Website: lowes
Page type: billing-address
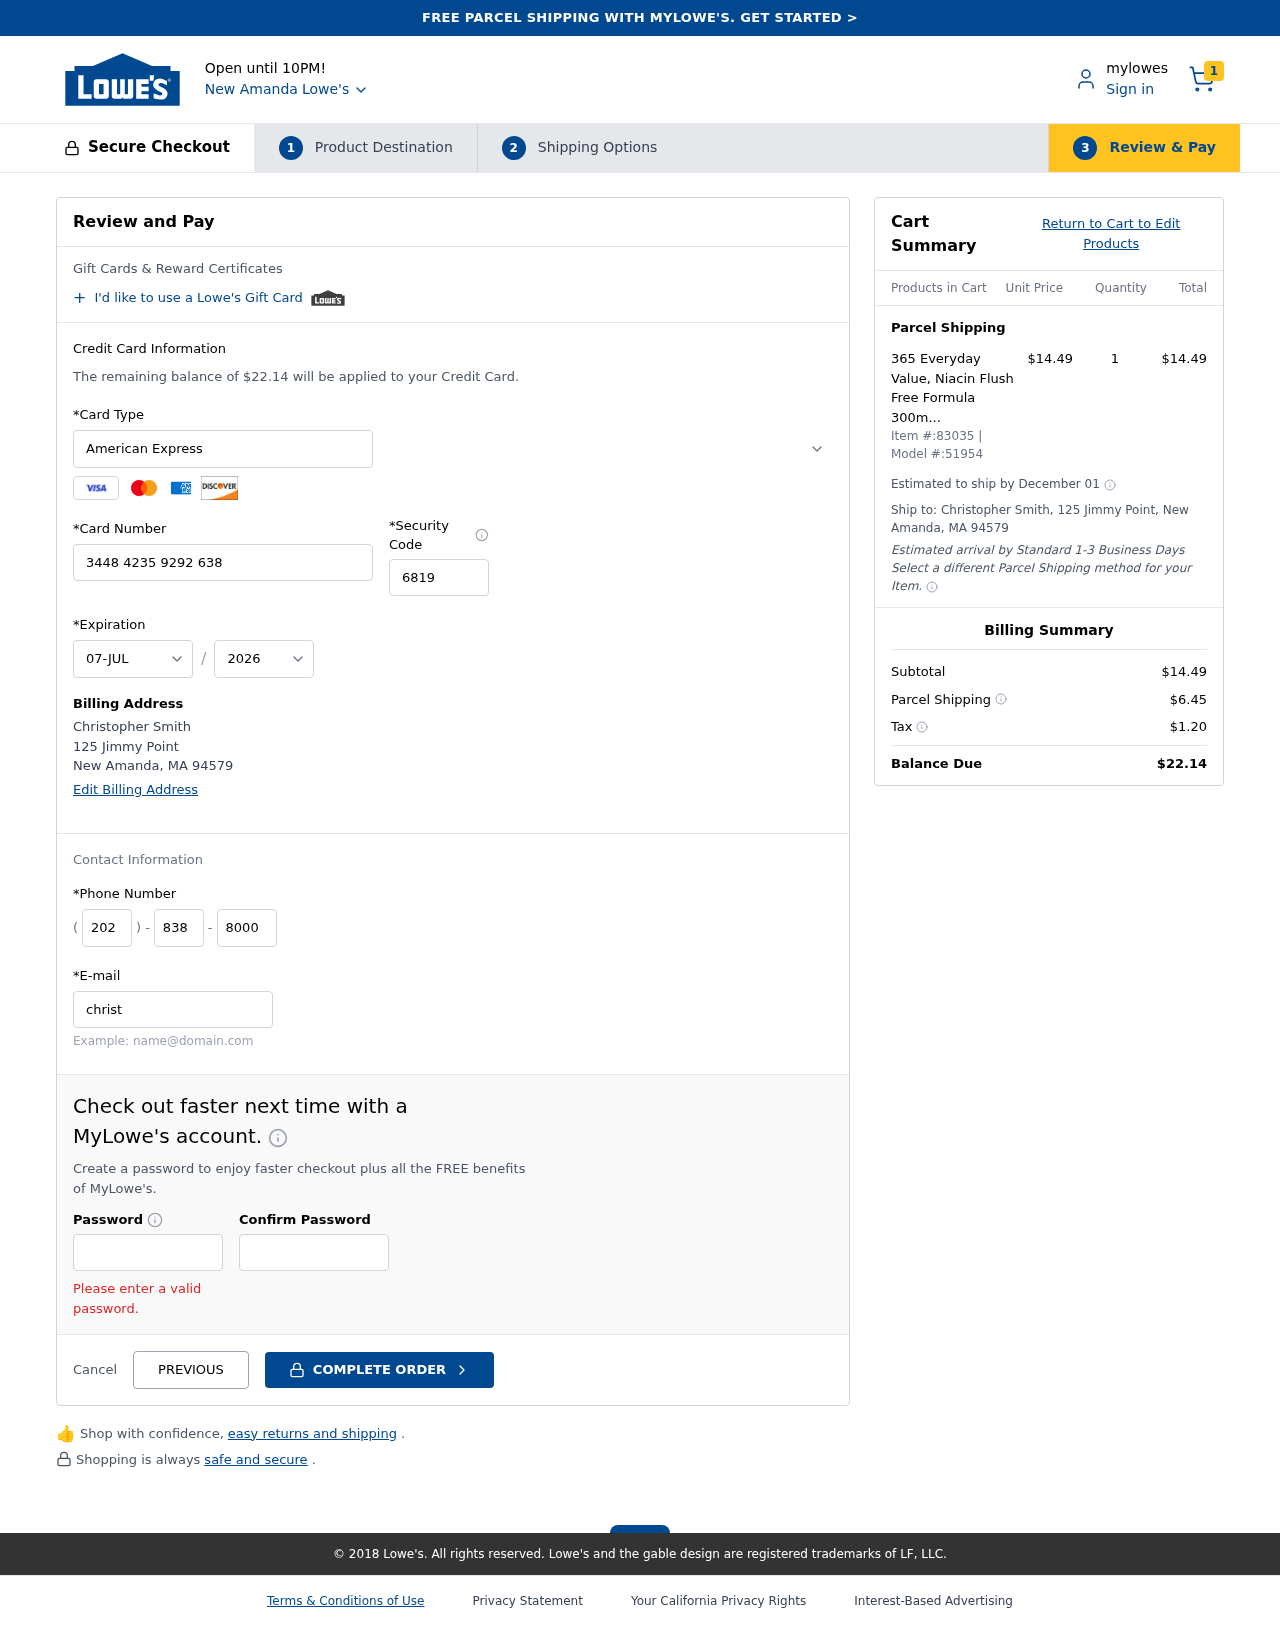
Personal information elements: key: PII_CARD_CVV
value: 6819
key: PII_CARD_EXPIRY_MONTH
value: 07
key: PII_CARD_EXPIRY_YEAR
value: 26
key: PII_CARD_NUMBER
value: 3448 4235 9292 638
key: PII_CARD_TYPE
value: American Express
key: PII_CITY
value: New Amanda
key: PII_CITY_STATE_ZIP
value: New Amanda, MA 94579
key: PII_EMAIL
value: christopher.smith@gmail.com
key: PII_FULLNAME
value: Christopher Smith
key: PII_PHONE_AREA
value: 202
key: PII_PHONE_PREFIX
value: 838
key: PII_PHONE_SUFFIX
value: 8000
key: PII_STREET
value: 125 Jimmy Point
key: PII_FULLNAME2
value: Christopher Smith
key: PII_STREET2
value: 125 Jimmy Point
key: PII_CITY_STATE_ZIP2
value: New Amanda, MA 94579
Product elements: key: PRODUCT1_NAME
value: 365 Everyday Value, Niacin Flush Free Formula 300mg, 120 ct
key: PRODUCT1_PRICE
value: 14.49
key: PRODUCT1_QUANTITY
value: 1
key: PRODUCT_ITEM_NUMBER
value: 83035
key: PRODUCT_MODEL_NUMBER
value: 51954
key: PRODUCT1_LINE_TOTAL
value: $14.49
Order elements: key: ORDER_NUM_ITEMS
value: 1
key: ORDER_TOTAL
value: $22.14
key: ORDER_SHIPPING_DATE
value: December 01
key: ORDER_SUBTOTAL
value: $14.49
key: ORDER_SHIPPING_COST
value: $6.45
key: ORDER_TAX
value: $1.20